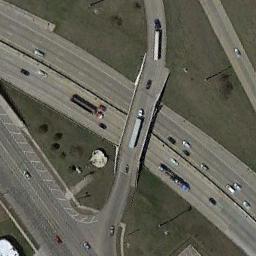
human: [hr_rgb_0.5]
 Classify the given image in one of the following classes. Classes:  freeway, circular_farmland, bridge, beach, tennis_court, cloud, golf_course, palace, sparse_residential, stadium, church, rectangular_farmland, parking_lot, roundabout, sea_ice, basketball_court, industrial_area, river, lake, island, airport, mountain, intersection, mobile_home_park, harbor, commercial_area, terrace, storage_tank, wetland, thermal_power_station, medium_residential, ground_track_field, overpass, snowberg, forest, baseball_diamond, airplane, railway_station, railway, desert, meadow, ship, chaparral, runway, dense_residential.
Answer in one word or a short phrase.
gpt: overpass